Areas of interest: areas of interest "Park and greenspace"
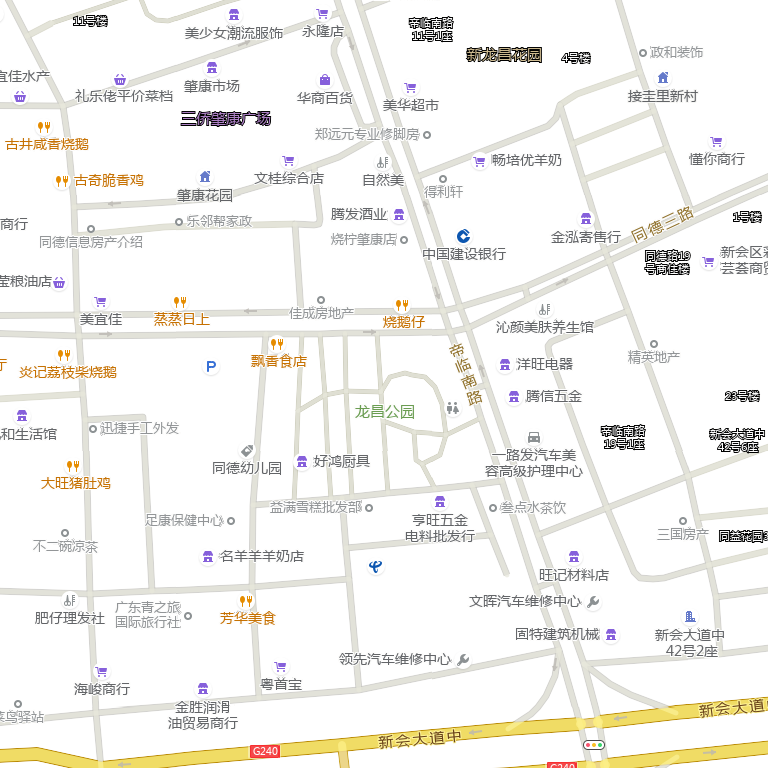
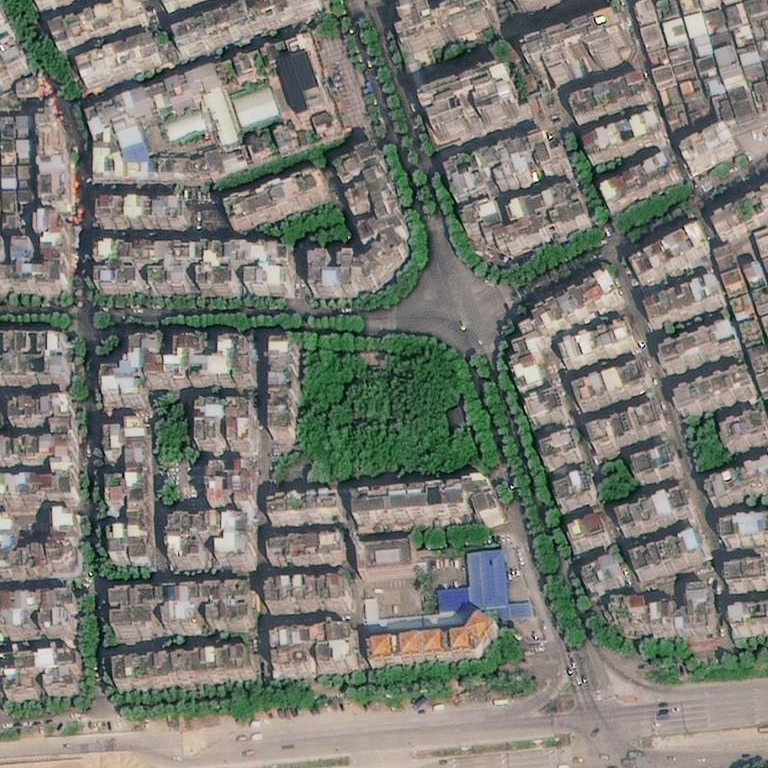